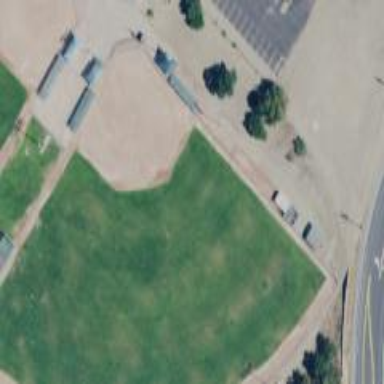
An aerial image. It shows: Baseball pitch for leisure and sports activities.